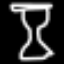
Label: hourglass